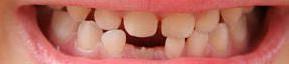
Condition: hypodontia